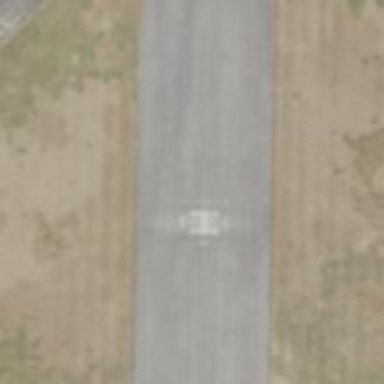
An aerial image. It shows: Image of helipad at airport.